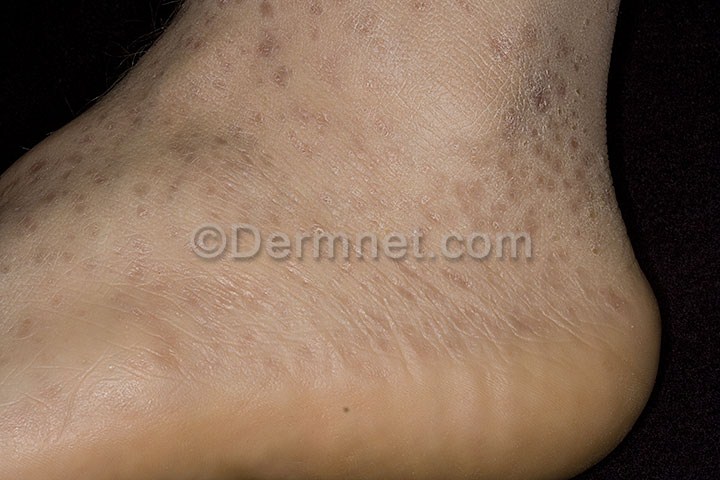
Disease: Nail Fungus and other Nail Disease